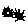
Label: sun